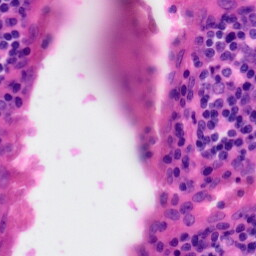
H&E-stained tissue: Tonsil